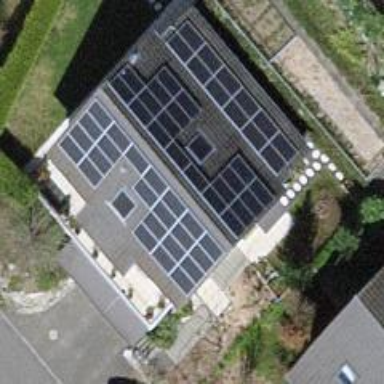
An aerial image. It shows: Solar photovoltaic panel generator.